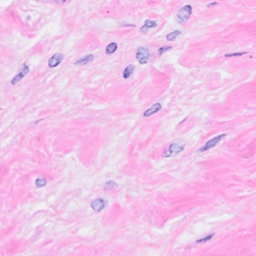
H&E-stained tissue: Breast